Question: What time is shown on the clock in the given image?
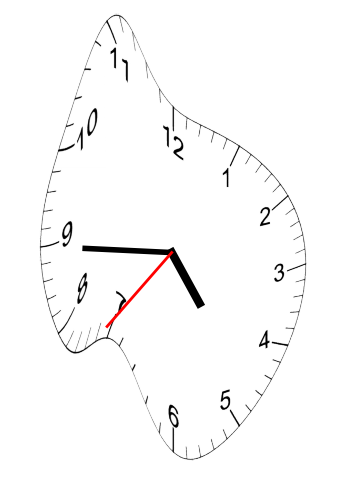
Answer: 04:44:36